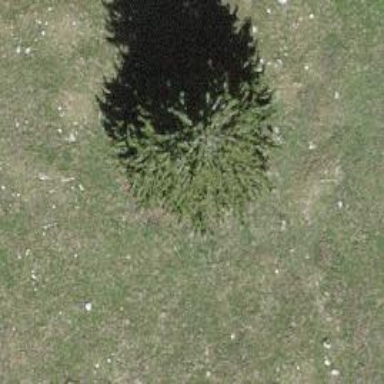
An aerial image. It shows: Evergreen needleleaved tree typically found in agricultural areas.